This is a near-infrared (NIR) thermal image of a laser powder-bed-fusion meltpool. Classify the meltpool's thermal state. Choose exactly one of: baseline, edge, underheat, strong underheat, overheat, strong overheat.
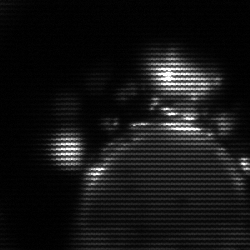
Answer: edge